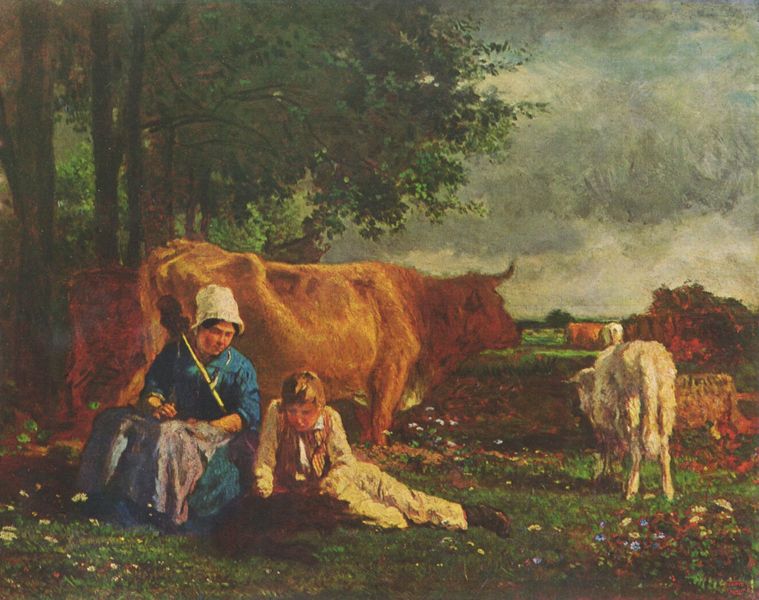
Titel: Schäferszene
Künstler: Constant Troyon
Standort: Budapest
Institution: Szépmüvészeti Múzeum
Schlagwörter: baum, blau, blätter, dunkel, gemälde, himmel, laub, schatten, weiß, wolken, bäume, grün, impressionismus, landschaft, menschen, ocker, sitzen, äste, blumen, braun, frau, grau, hell, hut, kleid, licht, blüten, gras, hund, rot, tiere, tuch, wiese, beige, haube, malerei, horn, öl, feld, kühe, natur, vieh, weide, zweige, sonne, land, gold, kind, mutter, rosa, wald, genre, stock, fell, schwanz, schürze, liegen, zwei, stab, bäuerin, lila, violett, kuh, rind, blümchen, idylle, pause, picknick, rast, stämme, blue, hat, oil, people, white, women, country, dark, dick, dress, figures, france, gray, green, grey, painting, sit, sitting, woman, flowers, maid, picture, brown, junge, weste, blumenwiese, waldrand, rinder, schaf, knabe, wood, flower, cloud, clouds, life, man, sky, tree, wanderer, field, hill, landscape, nature, orange, peasant, seated woman, young, horizon, summer, trees, impresionismus, death, boy, child, costume, hörner, forest, grass, wiesenblumen, ochse, hirte, hirten, color, impressionism, purple, shadow, bonnet, cap, mother, animals, dog, tail, kräftig, sohn, couple, fall, raise, cloudy, dead, storm, meadow, pasture, italy, peasants, rural, kalb, spring, leaves, pastoral, trunk, vest, family, kuhherde, pants, shoe, england, english, read, animal, deer, apron, cattle, cow, cows, farm, farmer, branches, book, cane, learn, learning, teach, alb, fields, forrest, tale, blume, bull, horns, lying, resting, shade, baby, goat, sheep, dutch, eating, flock, graze, grazing, herd, lamb, wool, work, working, farmers, stick, son, kid, shepherd, poor, pet, rest, realistic, recline, bones, russia, wetse, barn, break, garten, hay, europe, wait, countryside, barbizon, farming, boy playing, feeding, haystack, moo, patroral, relax, relaz, respass, thin, whit, wildflower, wildflowera, relaxed, spinning, crying, trunks, inpressionismus, alone, labour, 19th century, medow, bauer, mütze, weise, hirtin, graten, milk, filed, shepherdess, sheperdess, hil, calf, lesson, bonnett, mom, bluie, treee, hungry, bail, petting, bison, brown cow, tend, butter, holstein, days, daytime, white cow, chores, everyday life, rink, spiining